RGB frame:
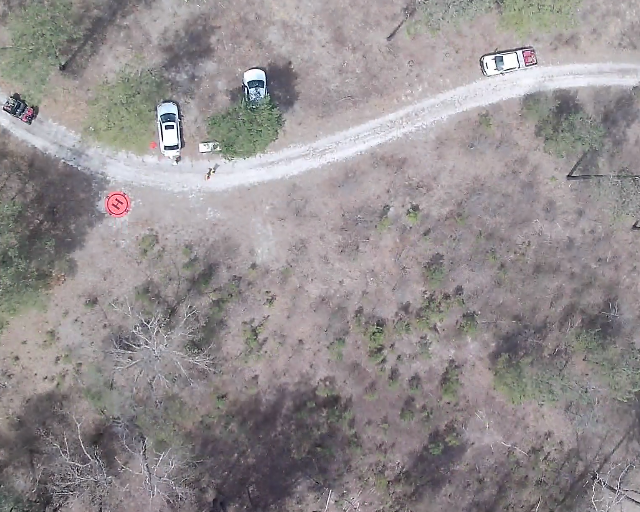
Thermal frame:
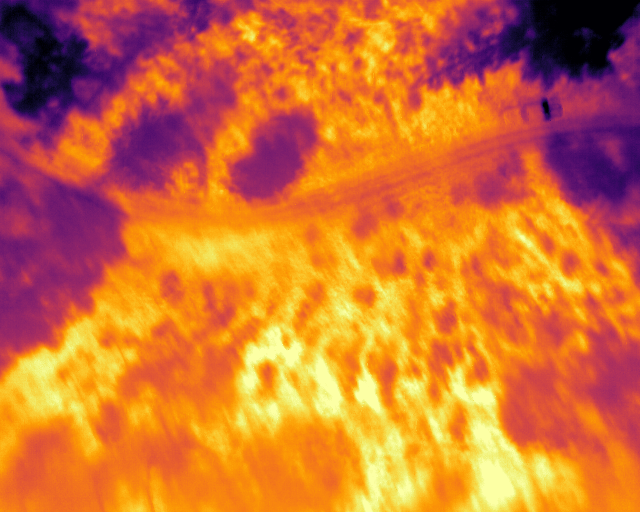
Captured: 2026-02-26 02:27:03
Pixels at or above 80 °C: 0 (fraction of frame: 0)